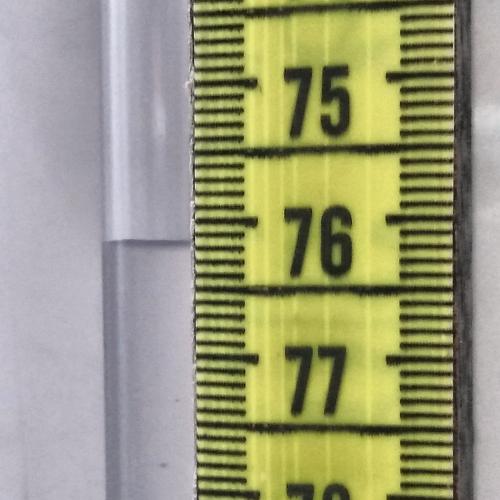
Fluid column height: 76.2 cm